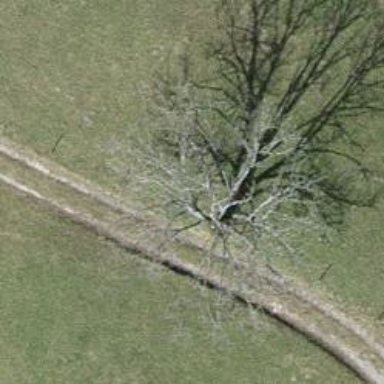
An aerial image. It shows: Urban area featuring tree as natural element.